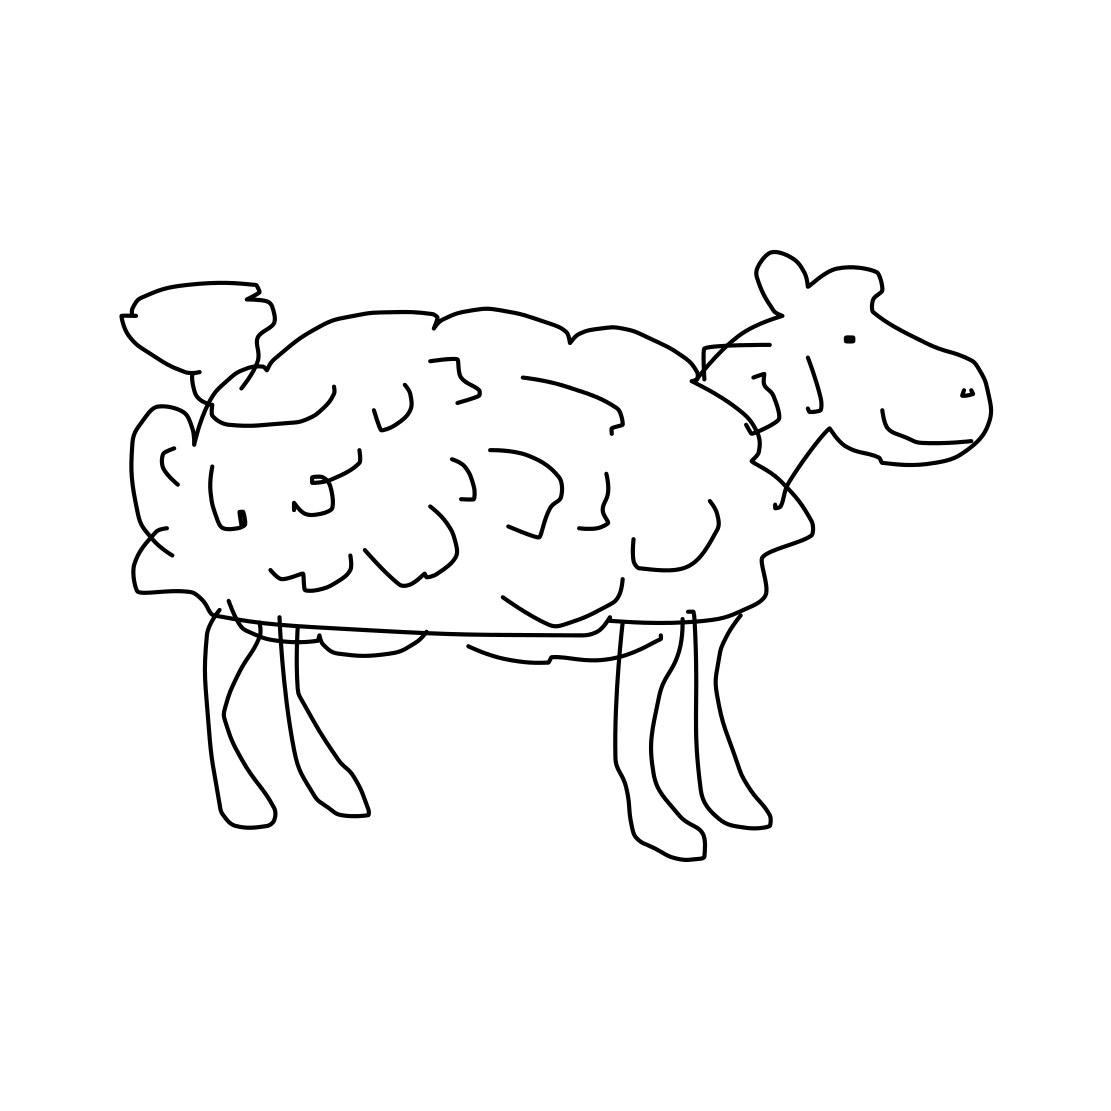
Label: sheep